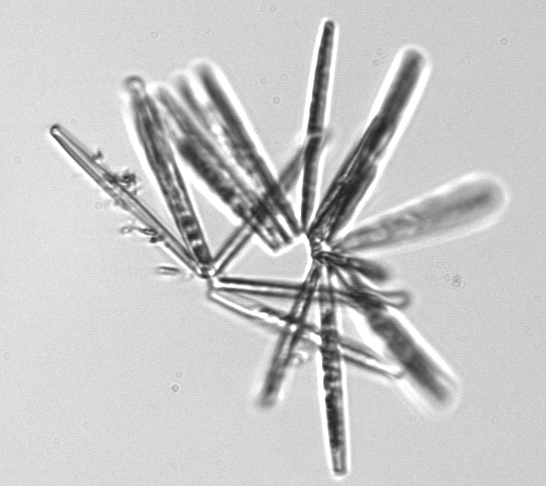
Label: Thalassionema